Field crop: maize
Growth stage: 2
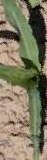
Species: maize